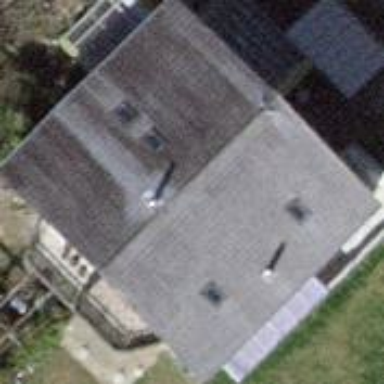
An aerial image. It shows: Gabled roof house.